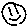
Label: smiley face